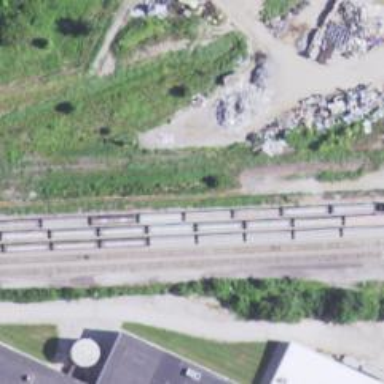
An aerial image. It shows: Railway yard used for manifest purposes.